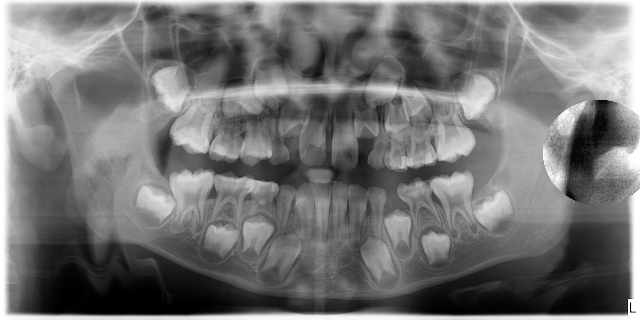
child